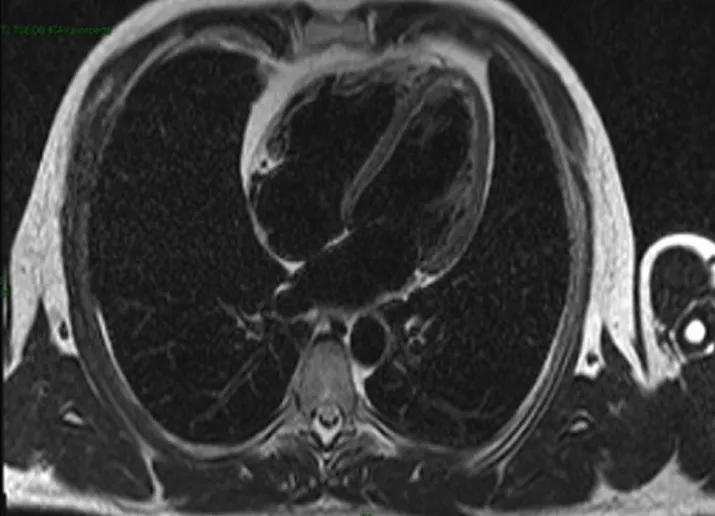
four-chamber view of the left ventricle: increased signal intensity of the lateral wall on T2 weighted images indicating the presence of myocardial edema.
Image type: radiology (mri)